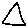
Label: triangle